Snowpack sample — Rabbit Ears Pass, Jackson County, Colorado, USA (12/17/25, 1:08 PM MST)
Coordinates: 40.387, -106.625
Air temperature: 34 °F
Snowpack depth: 46 cm
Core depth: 40 cm
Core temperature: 28.4 °F
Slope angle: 6°, slope face: 165°
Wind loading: medium
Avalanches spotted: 0
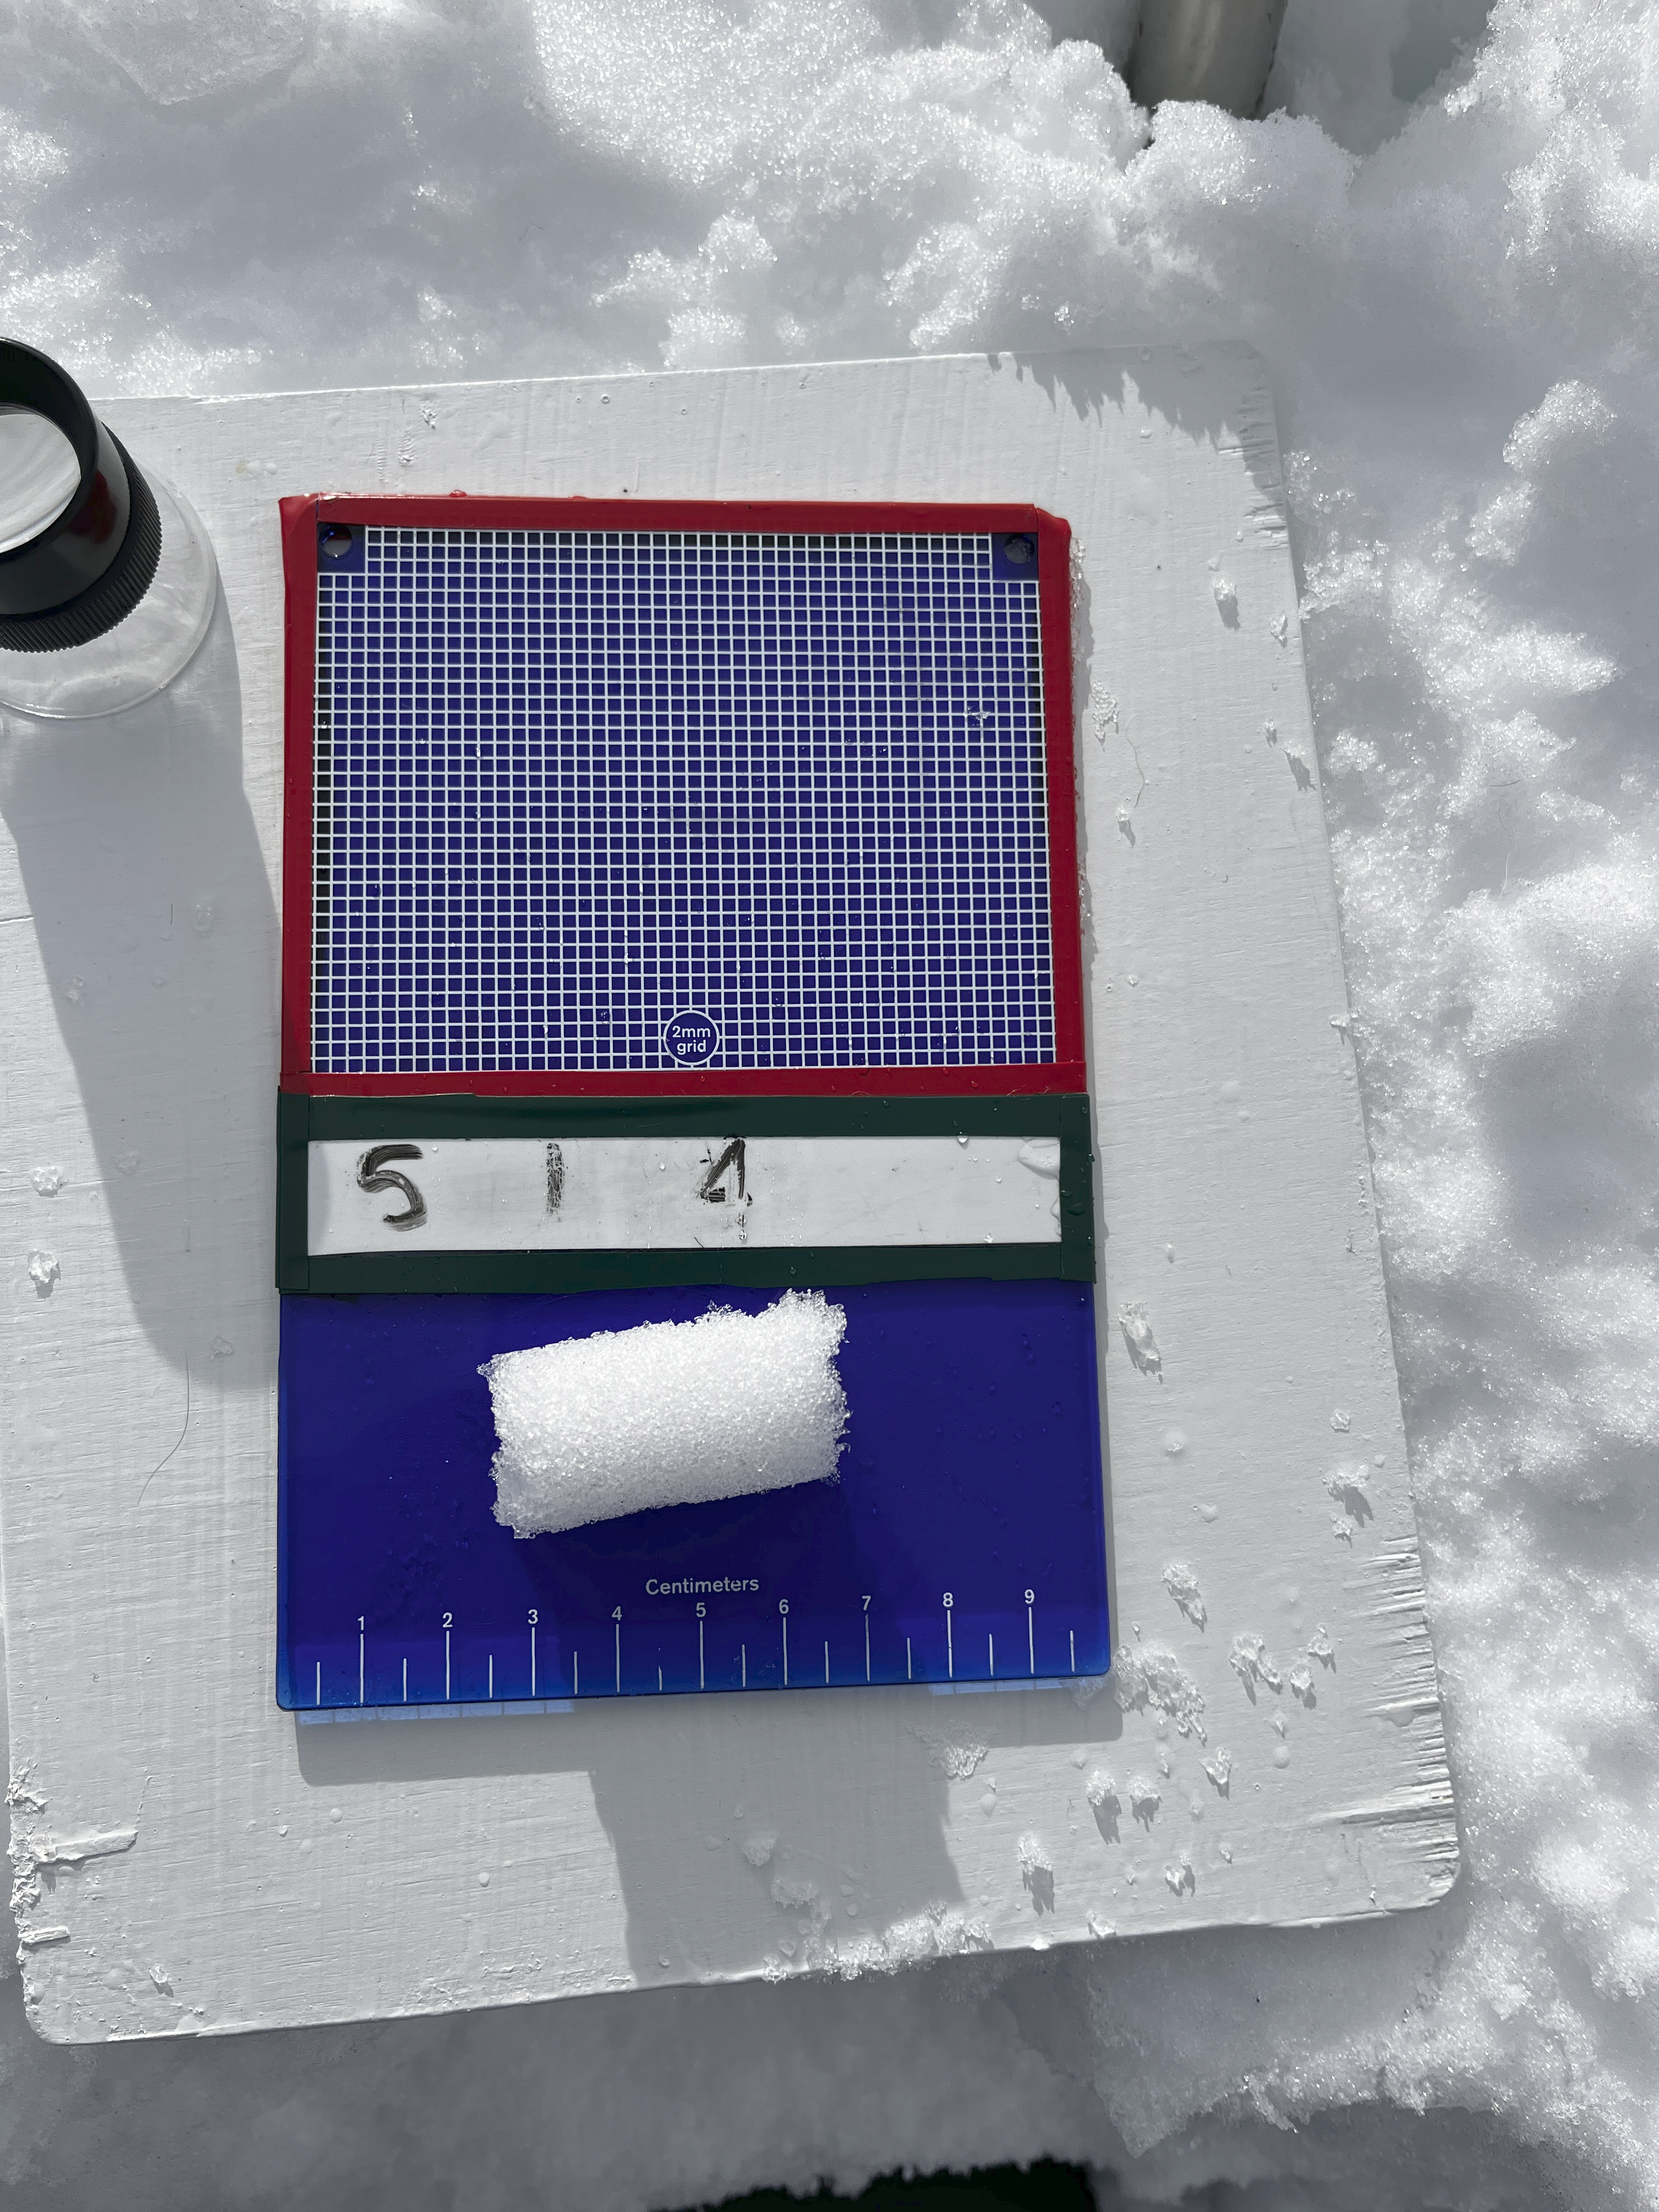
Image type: crystal_card
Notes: No avalanches spotted nearby, although collected in a meadowy area with minimal risk on this face of the pass.